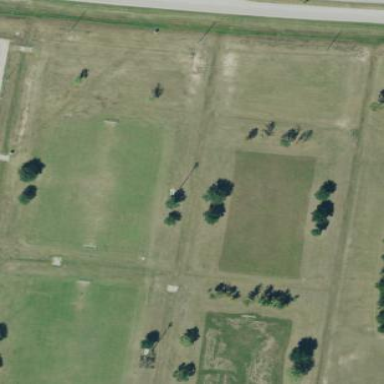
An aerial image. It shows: Soccer pitch at George Bush Park.